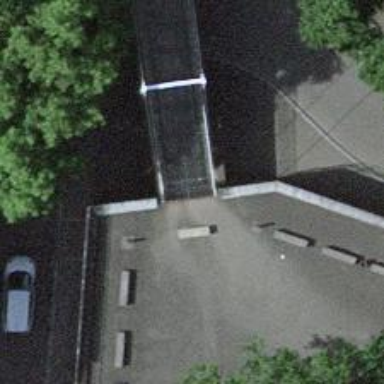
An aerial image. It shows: Footway bridge with metal surface.